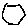
Label: hexagon